Question: I need to get 50 random Facebook friends and assign the result to this variable 'user_ids' used in this function 'sendRequestToRecipients()'. What I want to do is like in this example:

All examples on Stack Overflow are not working, I need some help to make this function working.
Here is my code:
'''
<body>
<div id="fb-root"></div>
<script src="http://connect.facebook.net/en_US/all.js"></script>
<input type="button"
onclick="sendRequestToRecipients();return false;"
value="Send Request to Users Directly"/>
<input type="button"
onclick="sendRequestViaMultiFriendSelector(); return false;"
value="Send Request to Many Users with MFS"
/>
</p>
<script>
FB.init({
appId : '398994226827517',
status : true,
oauth : true,
Xfbml : true,
cookie : true,
frictionlessRequests : true
});
function sendRequestToRecipients() {
var user_ids = document.getElementsByName("user_ids")[0].value;
FB.ui({method: 'apprequests',
message: 'sample message',
to: 'user_ids'
}, requestCallback);
}
function sendRequestViaMultiFriendSelector() {
FB.ui({method: 'apprequests',
message: 'sample message'
}, requestCallback);
}
function requestCallback(response) {
// Handle callback here
}
</script>
'''
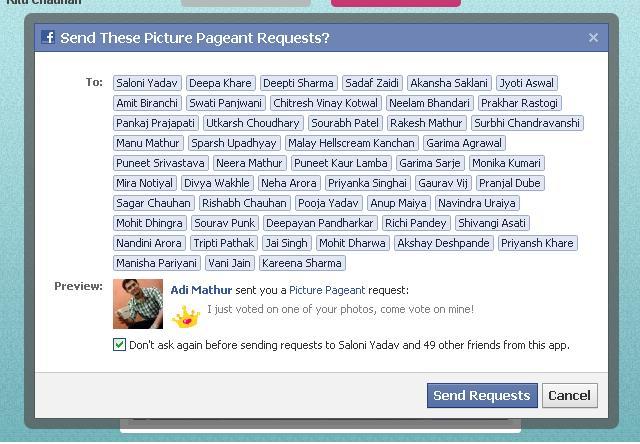
Answer: As previously mentionned, this is really annoying for the user, as he can't select his friends.
If you really want to do that, this should work :
'''
FB.api('/me/friends', function(friend) {
FB.ui({method: 'apprequests',
message: 'Random Friends',
to: 'friend[0].id,friend[1].id,friend[2].id'
}, requestCallback);
});
'''
It will select the first 3 friends (not random but better).